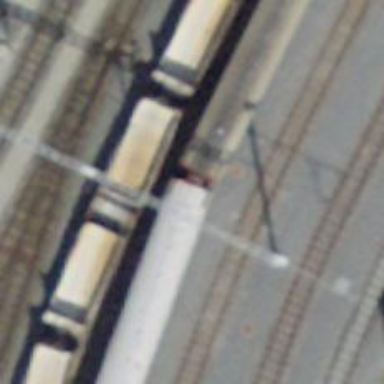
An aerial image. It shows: Narrow-gauge railway with single track running through yard. The railway is electrified with contact line.